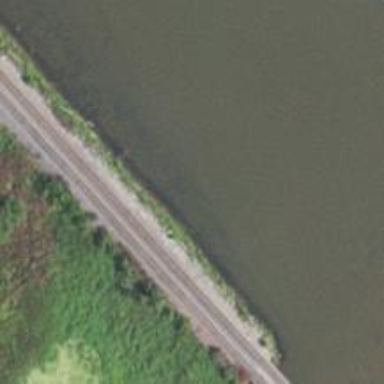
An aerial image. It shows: Railway siding with rails.